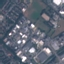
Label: Industrial